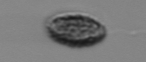
Label: Pseudochattonella_farcimen